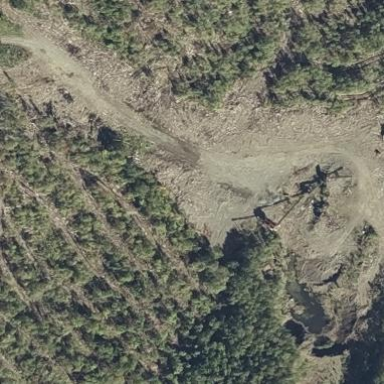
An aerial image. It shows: Quarry area.